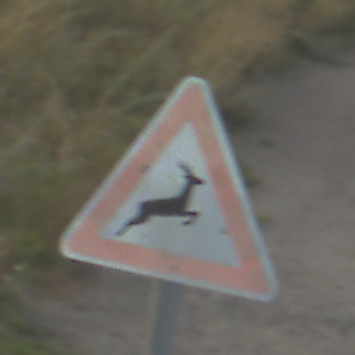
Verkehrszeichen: WildwechselLinks
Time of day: SunriseSunset
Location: Outdoor (RoadRail)
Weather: PartlyCloudy
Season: NotSpecified
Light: Natural